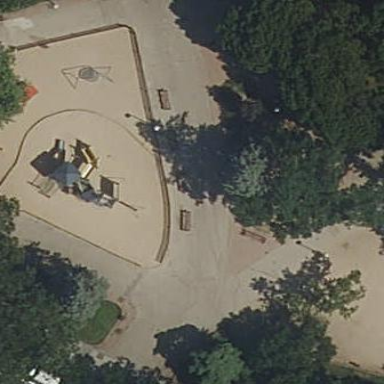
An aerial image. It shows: Playground area for leisure land.